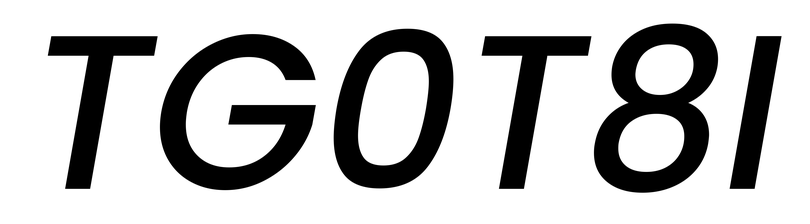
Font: Poppins-MediumItalic